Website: home-depot
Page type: customer-info-address
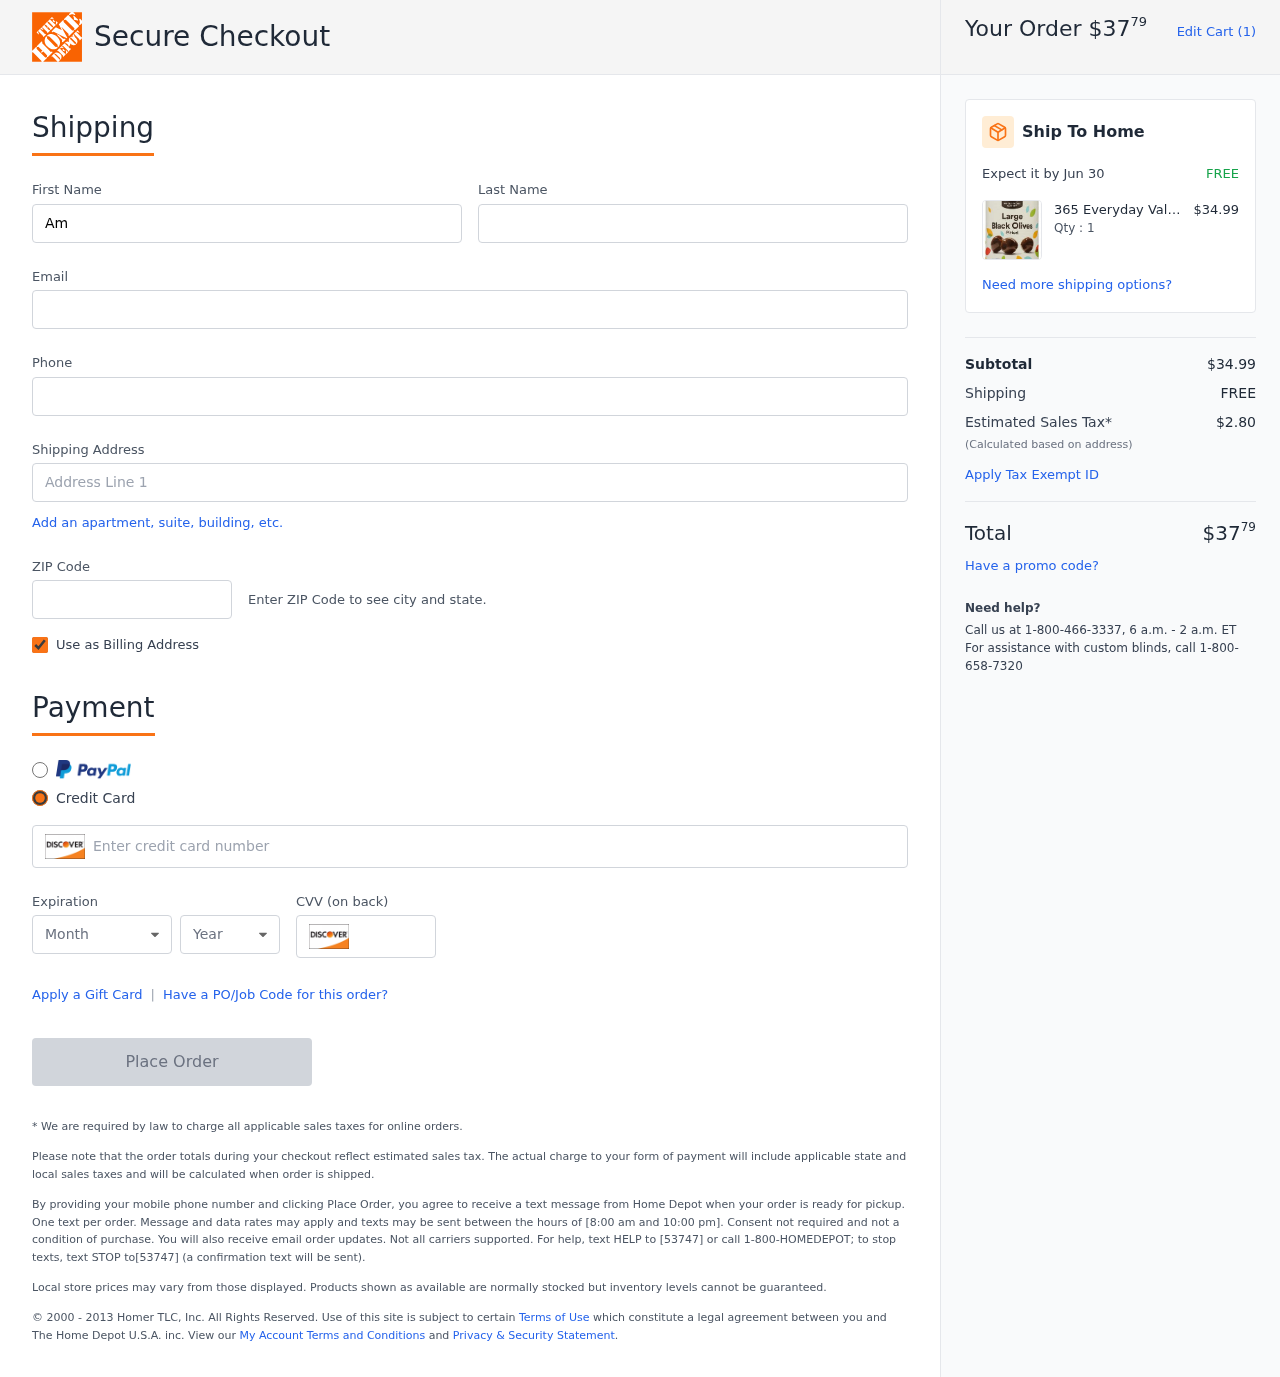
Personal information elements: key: PII_CARD_CVV
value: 199
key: PII_CARD_EXPIRY_MONTH
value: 07
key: PII_CARD_EXPIRY_YEAR
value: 30
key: PII_CARD_NUMBER
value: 6523 5588 9782 9158
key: PII_EMAIL
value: amy_jackson@hotmail.com
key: PII_FIRSTNAME
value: Amy
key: PII_LASTNAME
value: Jackson
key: PII_PHONE
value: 8074456758
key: PII_POSTCODE
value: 40571
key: PII_STREET
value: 69326 Matthew Forges Apt. 441
Product elements: key: PRODUCT1_BRAND
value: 365 Everyday Value
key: PRODUCT1_NAME
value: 365 Everyday Value, Pitted Black Olives, Large, 6 oz
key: PRODUCT1_PRICE
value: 34.99
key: PRODUCT1_QUANTITY
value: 1
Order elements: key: ORDER_TOTAL
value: $3779
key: ORDER_NUM_ITEMS
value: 1
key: ORDER_DELIVERY_DATE
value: Jun 30
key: ORDER_SUBTOTAL
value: $34.99
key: ORDER_SHIPPING_COST
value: FREE
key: ORDER_TAX
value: $2.80